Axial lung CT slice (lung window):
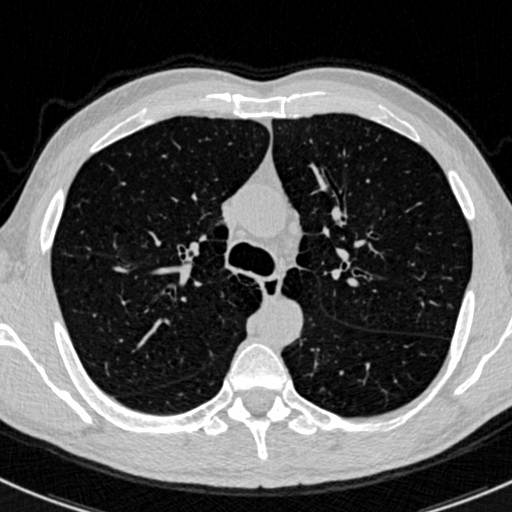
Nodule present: no